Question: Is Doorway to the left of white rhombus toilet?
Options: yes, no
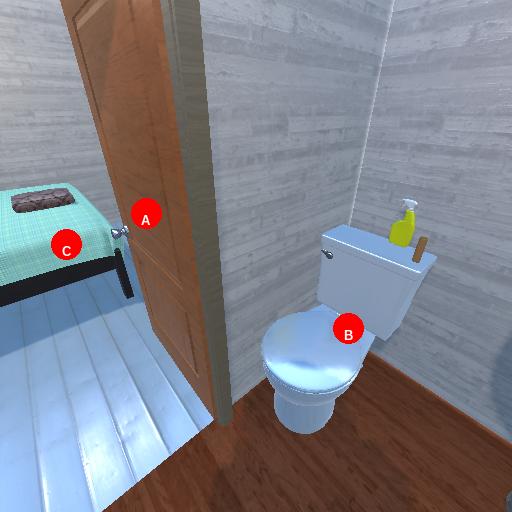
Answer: yes